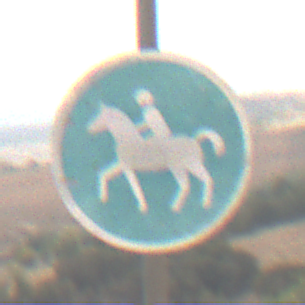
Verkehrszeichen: Reitweg
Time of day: MorningAfternoon
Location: Outdoor (Nature)
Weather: Overcast
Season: NotSpecified
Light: Natural